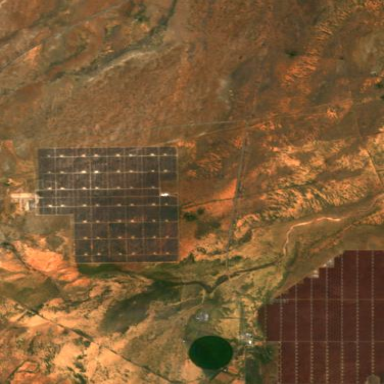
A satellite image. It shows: Solar power plant using photovoltaic technology.